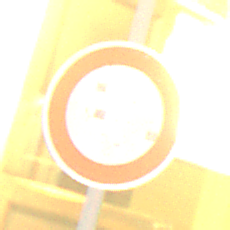
Verkehrszeichen: VerbotFahrzeugeAllerArt
Umgebung: Outdoor, Urban
Tageszeit: Night
Wetter: Clear
Licht: Artificial
Jahreszeit: NotSpecified
Kontrast: HighContrast